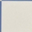
Piece: xx